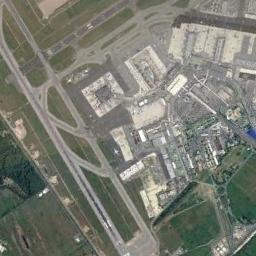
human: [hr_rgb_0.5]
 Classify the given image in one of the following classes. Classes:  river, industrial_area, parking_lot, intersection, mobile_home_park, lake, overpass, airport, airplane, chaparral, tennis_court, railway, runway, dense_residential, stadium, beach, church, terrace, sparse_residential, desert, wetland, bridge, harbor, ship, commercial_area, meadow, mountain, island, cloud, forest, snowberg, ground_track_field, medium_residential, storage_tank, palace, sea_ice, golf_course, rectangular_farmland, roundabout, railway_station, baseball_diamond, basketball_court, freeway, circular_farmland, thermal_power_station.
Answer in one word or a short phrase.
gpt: airport